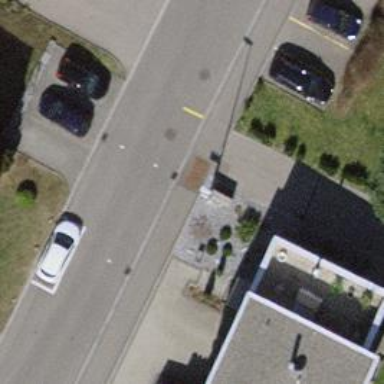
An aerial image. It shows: Public transport stop position.